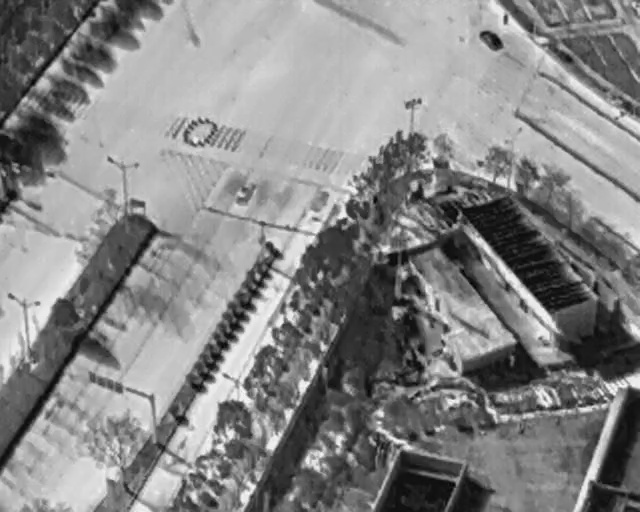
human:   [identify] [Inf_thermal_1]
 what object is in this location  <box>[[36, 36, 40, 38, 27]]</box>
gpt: <ref>1 small car at the center</ref>

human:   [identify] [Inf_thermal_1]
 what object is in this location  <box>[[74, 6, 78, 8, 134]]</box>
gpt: <ref>1 small car at the top right</ref>